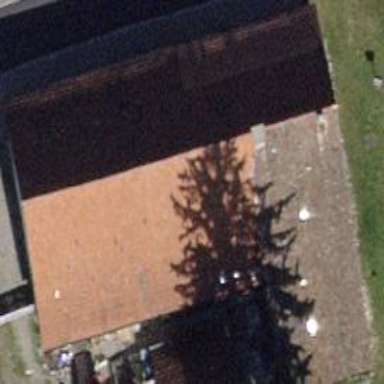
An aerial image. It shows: Building with tiled roof.